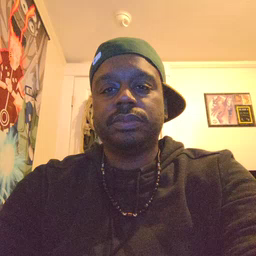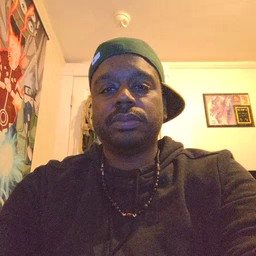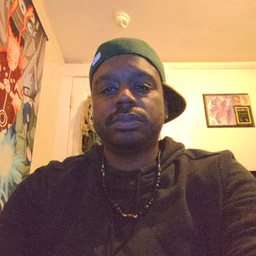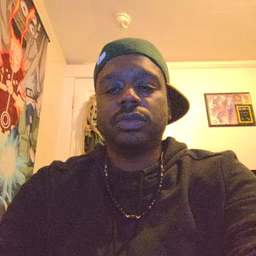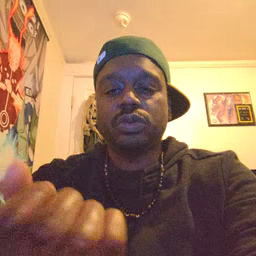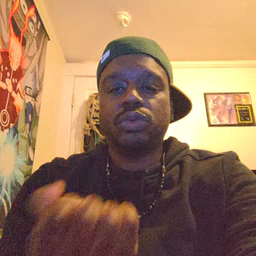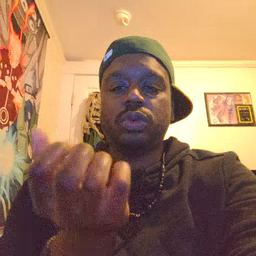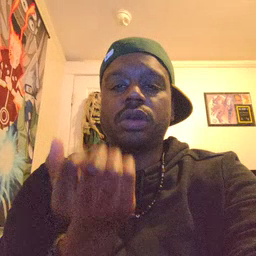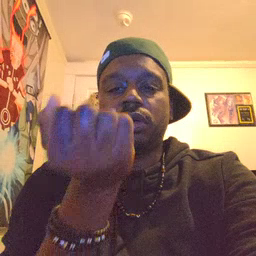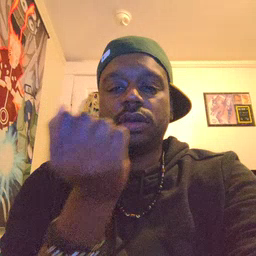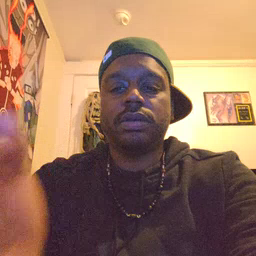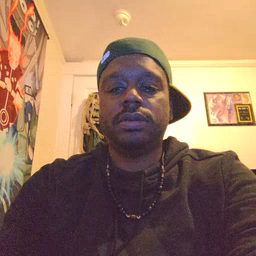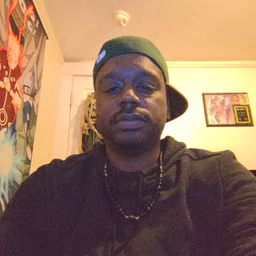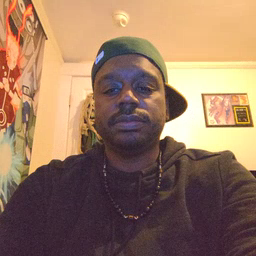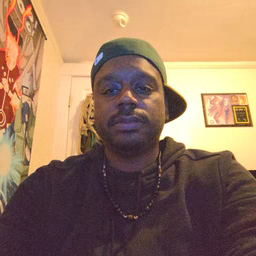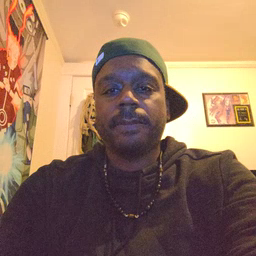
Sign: drawer